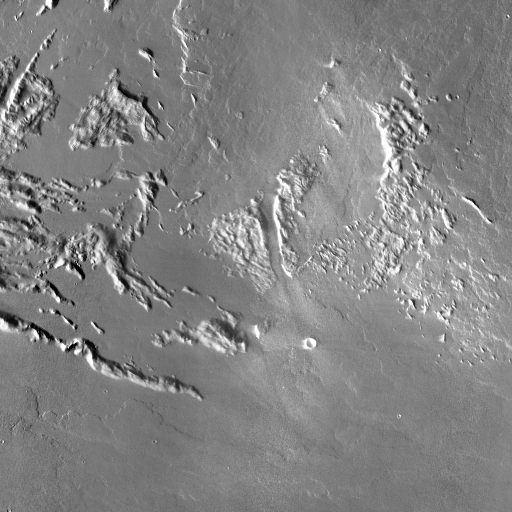
Crater classes present: Background, Other